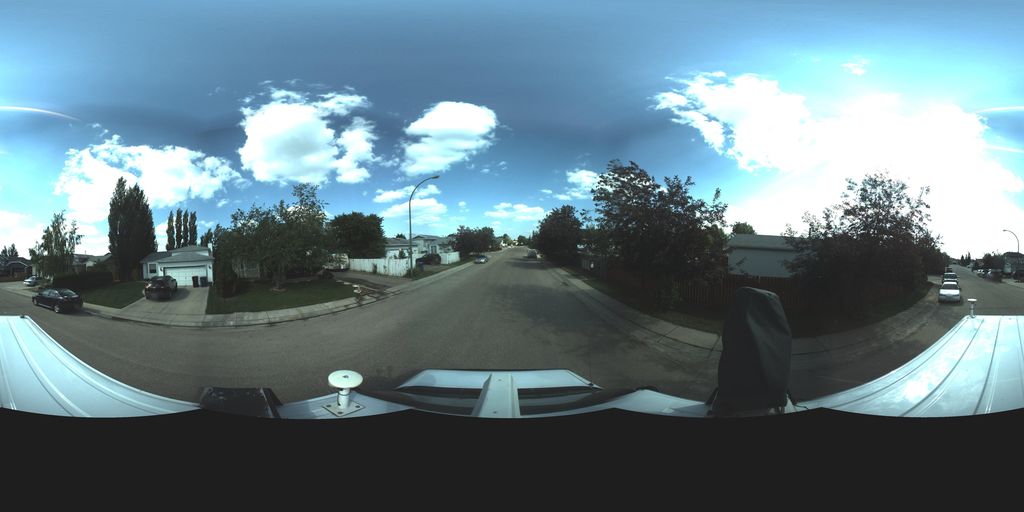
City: saskatoon